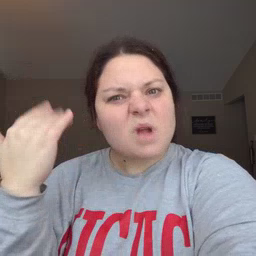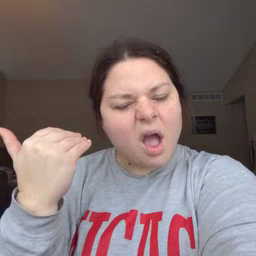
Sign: why